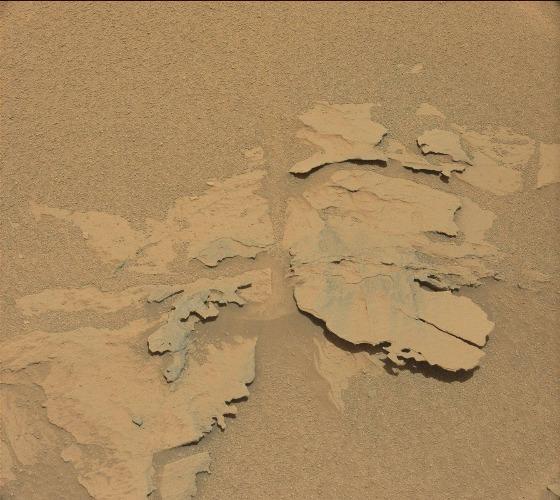
Terrain classes present: Bedrock, Gravel / Sand / Soil